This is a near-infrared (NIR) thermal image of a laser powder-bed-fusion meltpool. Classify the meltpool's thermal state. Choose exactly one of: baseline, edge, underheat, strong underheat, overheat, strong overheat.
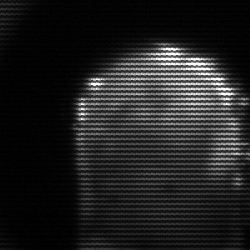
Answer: baseline